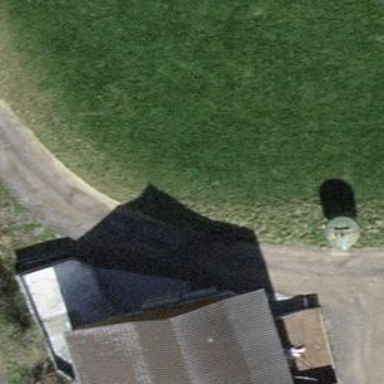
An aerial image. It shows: Driveway.